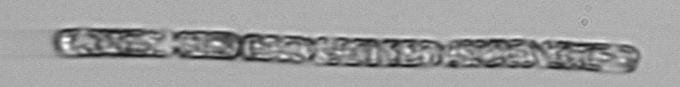
Label: Dactyliosolen_fragilissimus